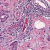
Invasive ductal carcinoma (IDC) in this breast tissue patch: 1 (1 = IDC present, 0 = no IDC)